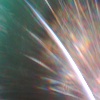
Label: sunburn